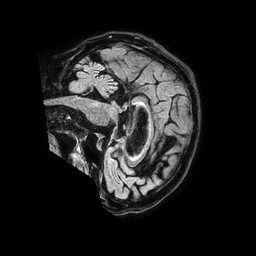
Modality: FLAIR
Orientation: sagittal
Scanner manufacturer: philips
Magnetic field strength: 1.5 T
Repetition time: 4.8 s
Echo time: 0.3 s